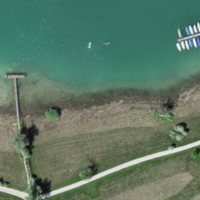
EUNIS habitat code: 16
Species observed at this site:
Macrothylacia rubi
Thalictrum flavum
Lysimachia vulgaris
Euonymus europaeus
Angelica sylvestris
Gryllus campestris
Spilostethus saxatilis
Frangula alnus